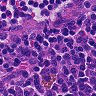
Metastatic tissue present: no